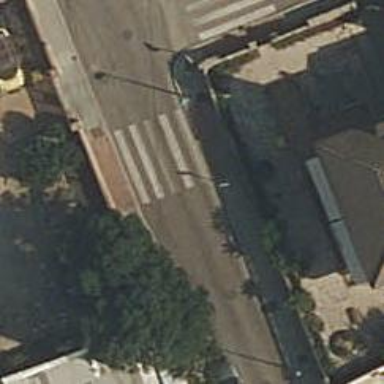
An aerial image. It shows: Marked road crossing.